Aerial crown-view tile of a tropical tree (Barro Colorado Island, Panama), acquired 20240611:
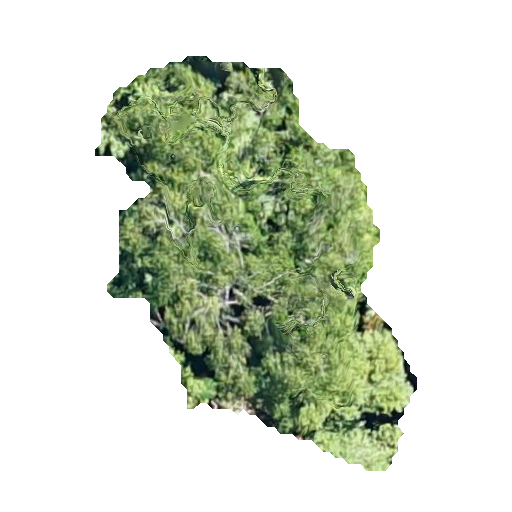
Species: Guatteria lucens
GBIF accepted scientific name: Guatteria lucens
Crown area: 128.703 m²